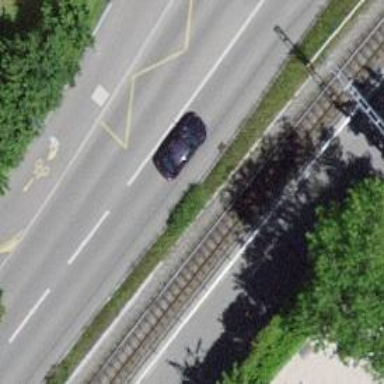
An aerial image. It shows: Public transport stop position.